Question: I have created my first graph based on the input on stackoverflow. So my code is,
'''
set title "Approximation Graph"
set term png
set output 'plot.png'
f0_h(x) = a0_h * x**2 + b0_h * x + c0_h
fit f0_h(x) 'clk0_h' via 'clk0_h_c'
f1_h(x) = a1_h * x**2 + b1_h * x + c1_h
fit f1_h(x) 'clk1_h' via 'clk1_h_c'
f0_s(x) = a0_s * x**2 + b0_s * x + c0_s
fit f0_s(x) 'clk0_s' via 'clk0_s_c'
f1_s(x) = a1_s * x**2 + b1_s * x + c1_s
fit f1_s(x) 'clk1_s' via 'clk1_s_c'
set style data lines
plot "clk0_h" using 1:2, f0_h(x), "clk1_h" using 1:2, f1_h(x), "clk0_s" using 1:2, f0_s(x), "clk1_s" using 1:2, f1_s(x)
'''
The graph is:

So I have major and minor question.
> Major : is it possible to determine coefficient using gnuplot. As of
now, I determine manually. (some reason, I can not use numpy in python
for determine coefficient)Minor : Can anyone refer me line property. 1) increase line width
2) change color 3) add a title for each line (to differentiate if they have same
color) 4) like I should have 8 line but some are overwrite
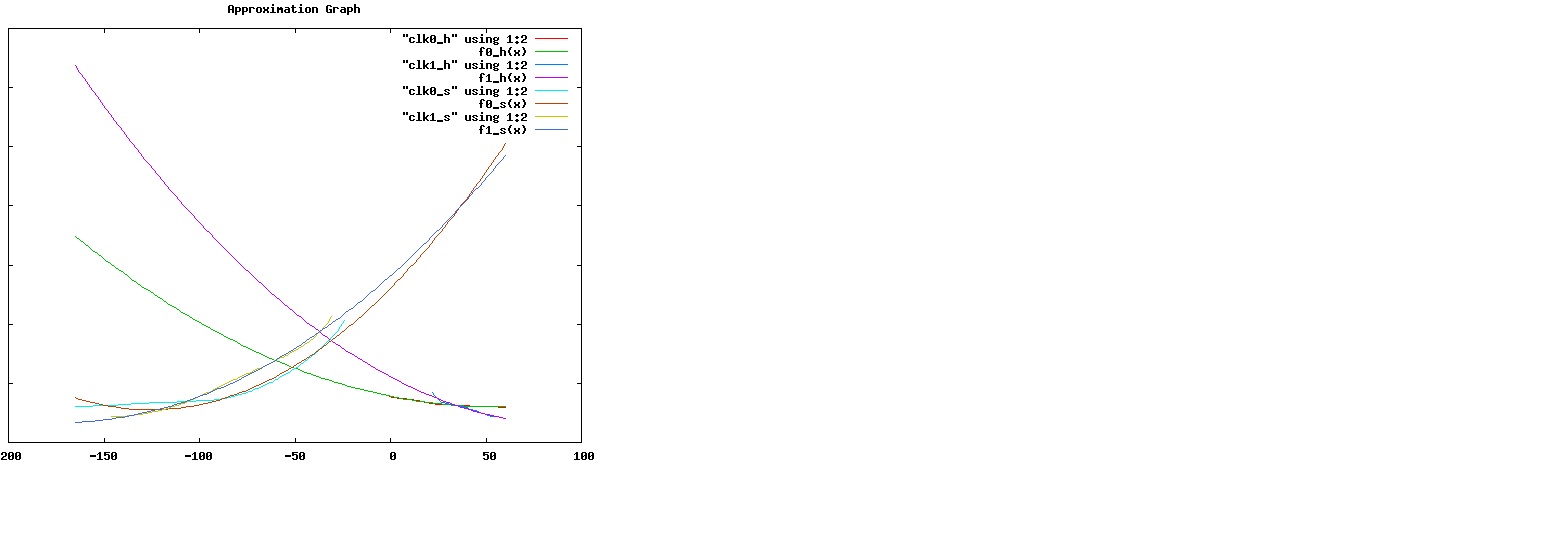
Answer: Concerning your first question: This is what 'fit' actually does. In your script, by using 'via 'file.par'' you only set starting values and specify the variables which are to be used for the fitting.
Just try the following:
'''
f0_h(x) = a0_h * x**2 + b0_h * x + c0_h
fit f0_h(x) 'clk0_h' via a0_h, b0_h, c0_h
'''
and see, if the coefficients come out well. By default, the starting values are assumed to be '1'. If it doesn't work out, you may need to set the correct order of magnitude (set e.g. 'a0_h = 10' before fitting).
Regarding the minor stuff, use 'linewidth', 'linecolor' etc. for the line properties. To specify the title, use 'title' ':)'.
You can define a 'linestyle' for each function/data combination and use the line for the fit, and points for the data:
'''
set style line 1 linecolor rgb 'red' linewidth 2 pointtype 4 linetype -1
set style line 2 linecolor rgb '#ff7700' pointtype 7 linetype 2
...
'''
In this case, if you specify 'linecolor' and 'linetype', the first determines the color, the second one the dash pattern (it the terminal supports it, see <URL>.
For the plotting, with the above kind of line style definitions, use e.g.
'''
set style data points
set style func lines # these two settings are default
plot "clk0_h" using 1:2 linestyle 1 title 'clk0_h, data', f0_h(x) linestyle 1 title 'clk0_h, fit'
...
'''
And you should consider using the 'pngcairo' terminal, which creates much nicers graphics. Or, preferably, use a vector-based terminal, like 'pdfcairo'.